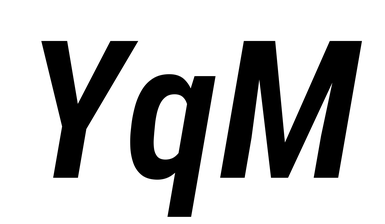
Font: Roboto-Italic_Condensed_SemiBold_Italic